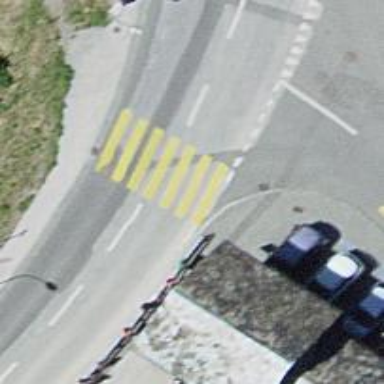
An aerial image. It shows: Marked crossing on footway. The crossing has visible markings.